Field crop: tomato
Growth stage: 2
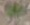
Species: solanum